Brain MRI, t1w sequence, axial 2D slice.
Patient: age 34, sex M, weight 95 kg, height 1.95 m
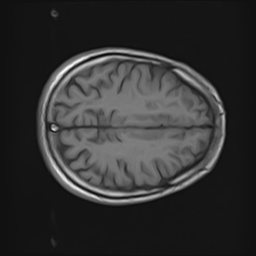